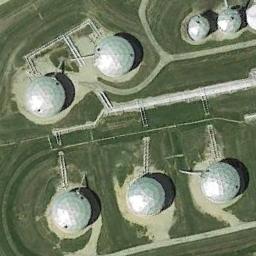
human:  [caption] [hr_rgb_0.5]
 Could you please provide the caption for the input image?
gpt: There are big and small white storage tanks on the grass .

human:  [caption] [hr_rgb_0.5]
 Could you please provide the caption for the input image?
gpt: There are many different-sized storage tanks and many buildings in the factory, And there are large lawns in the factory .

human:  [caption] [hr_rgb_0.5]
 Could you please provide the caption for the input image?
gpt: The storage tanks here are half white and half black .

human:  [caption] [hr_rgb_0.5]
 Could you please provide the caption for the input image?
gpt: The storage tanks are surrounded by grass .

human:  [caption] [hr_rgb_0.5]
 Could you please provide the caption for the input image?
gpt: There are some storage tanks on a green meadow .